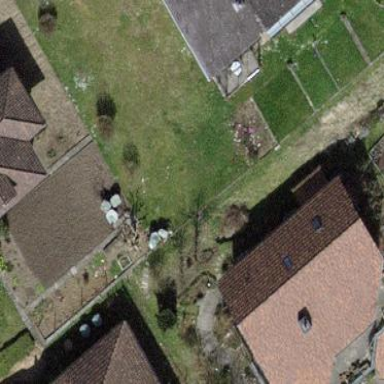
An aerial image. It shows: Detached building.